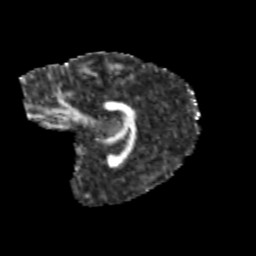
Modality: FA
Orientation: sagittal
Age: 10
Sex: female
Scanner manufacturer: siemens
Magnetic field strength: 3 T
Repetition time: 3.8 s
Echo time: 0.07 s